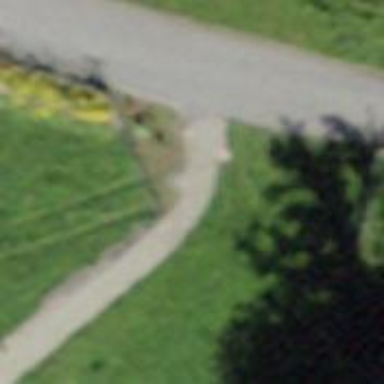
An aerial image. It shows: Path made of paving stones.